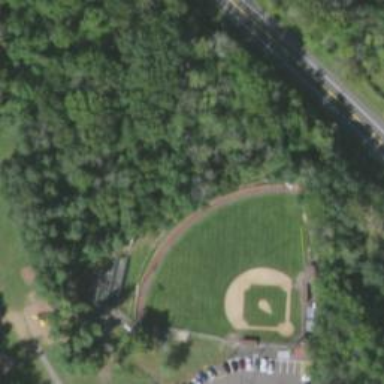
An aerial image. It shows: Baseball pitch for leisure and sports activities.